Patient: sex M, age 45
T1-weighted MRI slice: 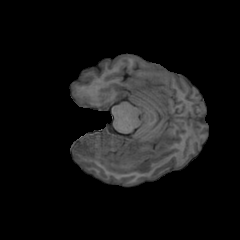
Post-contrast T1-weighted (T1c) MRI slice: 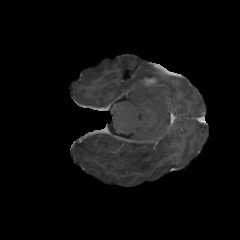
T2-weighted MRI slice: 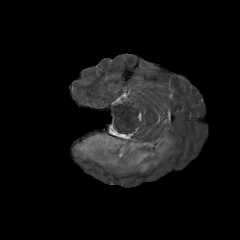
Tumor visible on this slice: yes
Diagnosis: Astrocytoma, IDH-mutant
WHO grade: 2